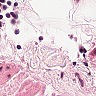
Metastatic tissue present: no